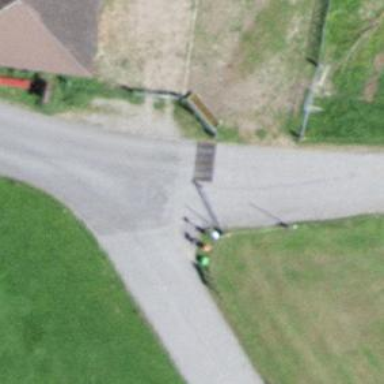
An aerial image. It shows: Cattle grid barrier.